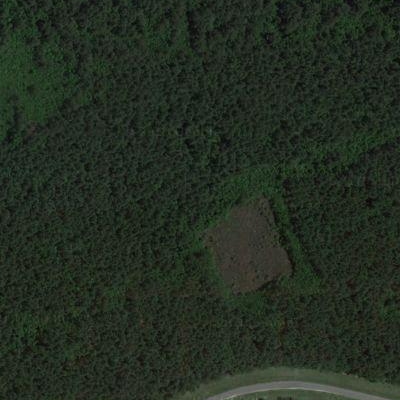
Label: Forest